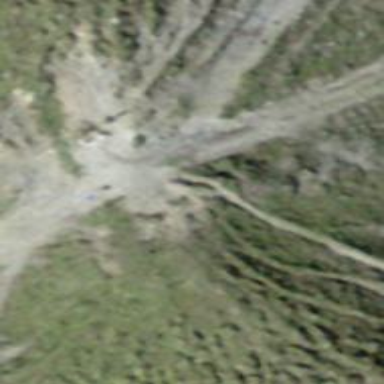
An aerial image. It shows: Guidepost at mountain pass with natural saddle.